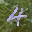
Label: 4